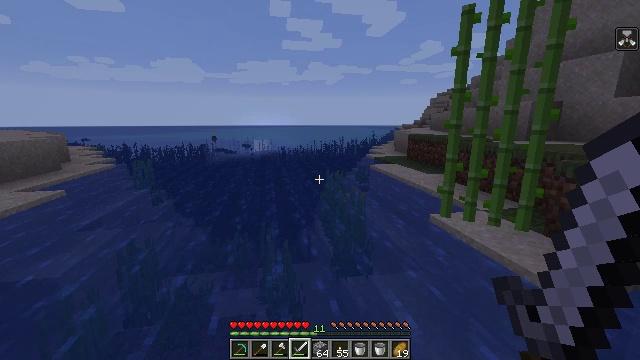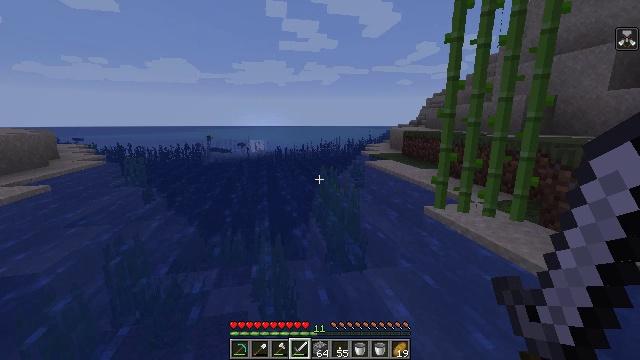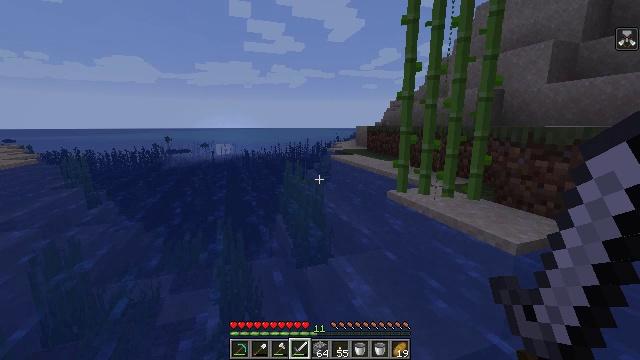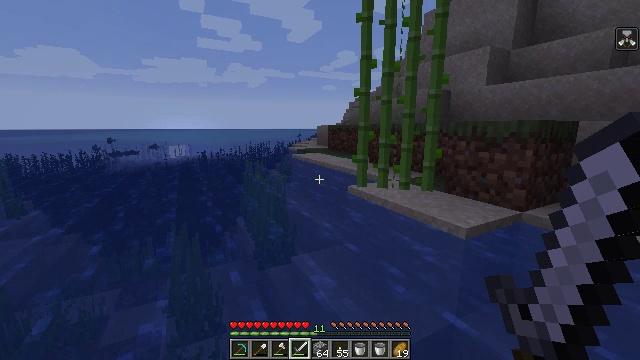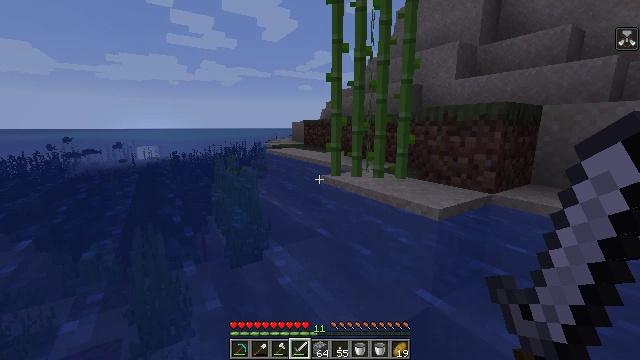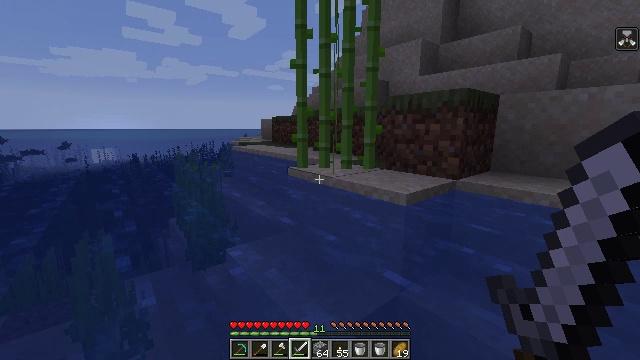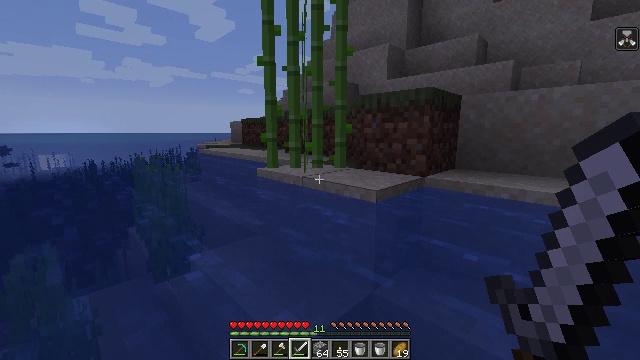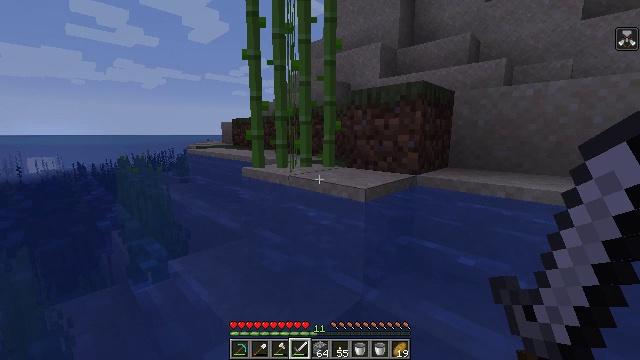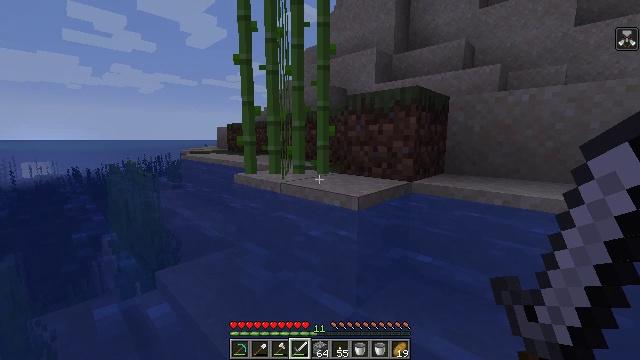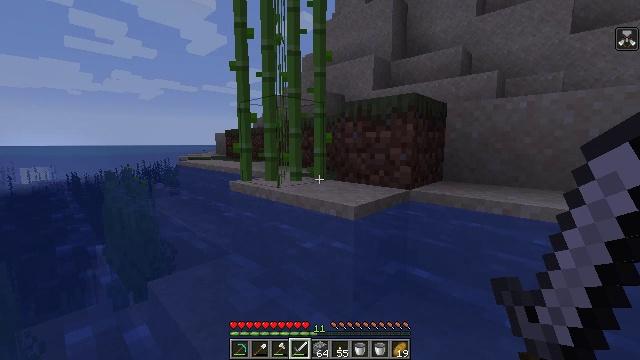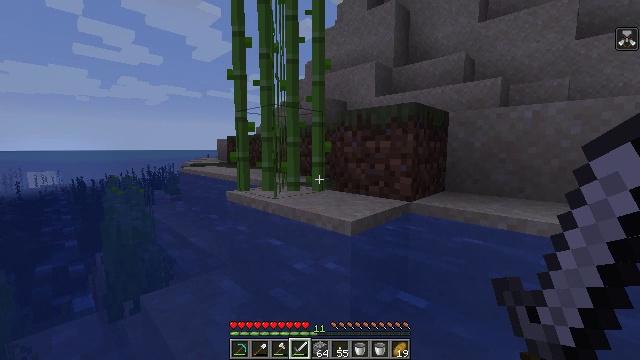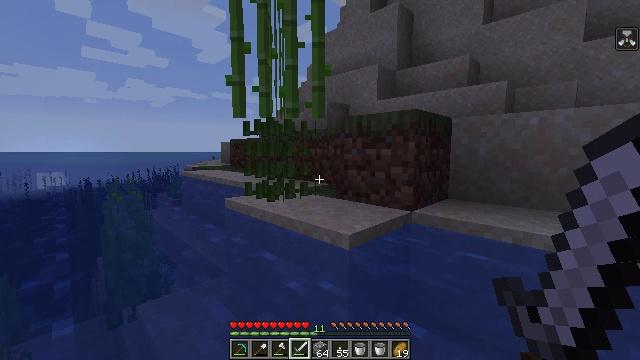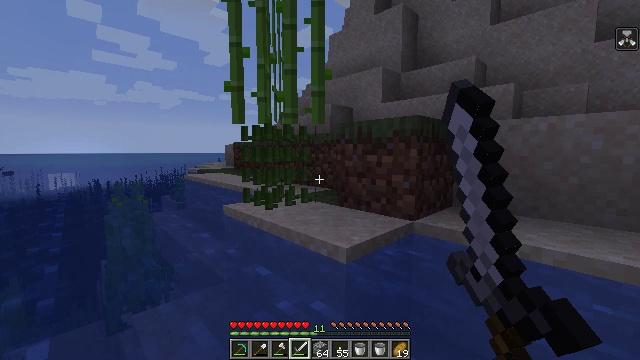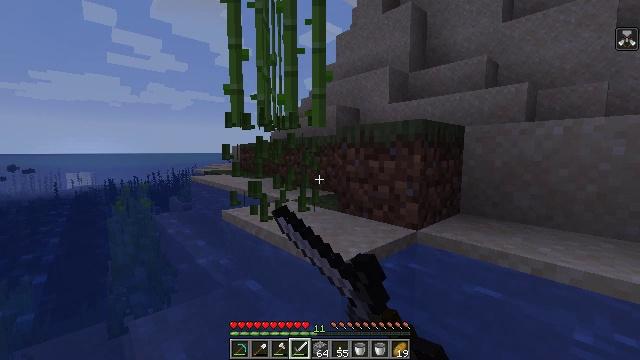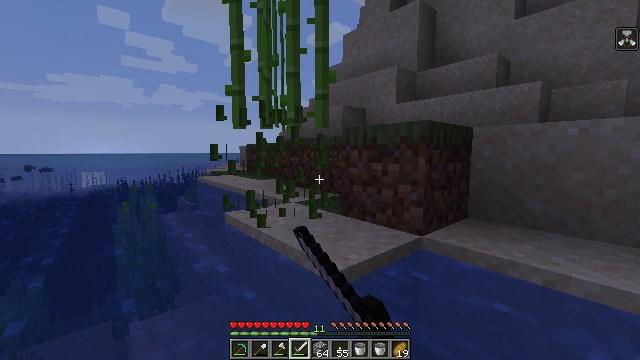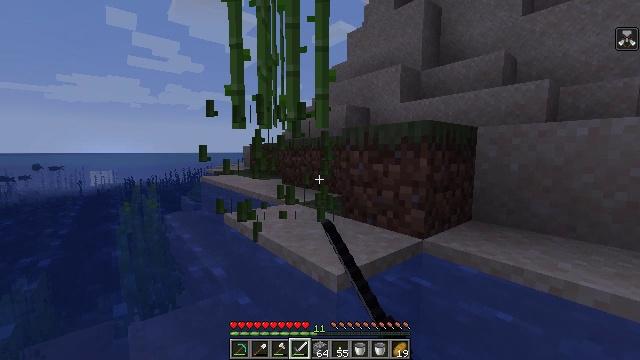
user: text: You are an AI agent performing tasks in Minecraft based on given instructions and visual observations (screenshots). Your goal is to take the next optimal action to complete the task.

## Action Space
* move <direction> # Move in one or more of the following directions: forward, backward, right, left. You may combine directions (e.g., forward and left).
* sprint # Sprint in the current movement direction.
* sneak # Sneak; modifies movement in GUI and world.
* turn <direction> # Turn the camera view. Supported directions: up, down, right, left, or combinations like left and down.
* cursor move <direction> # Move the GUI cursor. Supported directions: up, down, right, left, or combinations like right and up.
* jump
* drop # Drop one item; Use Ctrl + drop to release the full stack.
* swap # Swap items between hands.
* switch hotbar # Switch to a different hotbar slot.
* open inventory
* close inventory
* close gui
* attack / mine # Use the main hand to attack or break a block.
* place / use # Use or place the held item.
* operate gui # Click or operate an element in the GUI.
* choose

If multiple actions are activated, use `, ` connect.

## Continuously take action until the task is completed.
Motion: motion action
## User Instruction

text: Collect sugar cane near water sources.
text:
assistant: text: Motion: move forward and move right
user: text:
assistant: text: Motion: move forward and move right, turn right
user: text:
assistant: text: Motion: move forward and move right, turn right
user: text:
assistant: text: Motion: move forward and move right, turn right
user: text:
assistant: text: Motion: move forward and move right, turn right
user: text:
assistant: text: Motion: move forward and move right, turn right, jump
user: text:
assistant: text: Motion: move forward and move right, turn right, jump
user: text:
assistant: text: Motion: move forward and move right, turn up, jump
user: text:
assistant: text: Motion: move forward and move right, turn up, jump
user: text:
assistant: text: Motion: move forward and move right, turn up, jump
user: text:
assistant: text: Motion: move forward and move right, attack / mine
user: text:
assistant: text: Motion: move forward and move right, turn left, attack / mine
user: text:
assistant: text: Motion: move forward and move right, turn left, attack / mine
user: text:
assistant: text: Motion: move forward and move right, turn left, attack / mine
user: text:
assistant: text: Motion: move forward and move right, turn left, attack / mine
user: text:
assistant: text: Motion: no_op